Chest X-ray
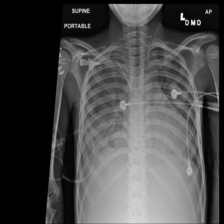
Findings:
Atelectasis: negative
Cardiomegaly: negative
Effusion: negative
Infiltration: positive
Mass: negative
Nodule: negative
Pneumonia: negative
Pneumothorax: negative
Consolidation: negative
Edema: negative
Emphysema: negative
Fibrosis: negative
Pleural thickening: negative
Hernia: negative